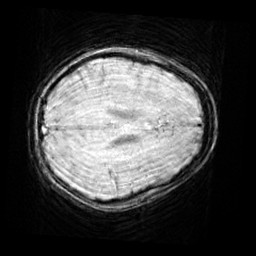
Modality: SWI
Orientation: axial
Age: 11
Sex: female
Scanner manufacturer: siemens
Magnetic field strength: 3 T
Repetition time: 0.027 s
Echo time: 0.02 s